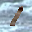
Label: 1